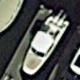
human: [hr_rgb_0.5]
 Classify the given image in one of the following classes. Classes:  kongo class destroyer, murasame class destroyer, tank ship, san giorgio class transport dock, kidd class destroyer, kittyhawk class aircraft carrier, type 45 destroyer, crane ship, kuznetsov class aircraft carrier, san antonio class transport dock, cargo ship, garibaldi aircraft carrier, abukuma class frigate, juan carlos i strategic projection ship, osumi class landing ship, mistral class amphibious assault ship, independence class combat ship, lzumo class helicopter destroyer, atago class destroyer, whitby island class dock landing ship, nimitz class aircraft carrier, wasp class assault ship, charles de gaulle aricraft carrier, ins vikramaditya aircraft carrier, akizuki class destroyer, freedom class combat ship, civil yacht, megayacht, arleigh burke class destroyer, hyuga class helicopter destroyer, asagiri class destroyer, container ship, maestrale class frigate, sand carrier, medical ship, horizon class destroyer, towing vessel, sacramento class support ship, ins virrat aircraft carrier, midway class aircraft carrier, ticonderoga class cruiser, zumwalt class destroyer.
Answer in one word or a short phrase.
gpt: Civil yacht